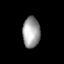
Tissue: lung
Cell type: Myeloid cells
Senescence score: 0.6498
Nuclear area (px): 521
Mean DAPI intensity: 159.641